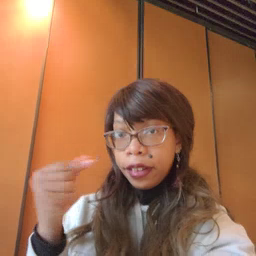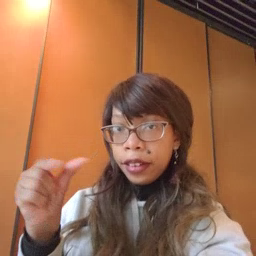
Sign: cat